Question: I have a typical source image with a 3:4 aspect ratio. I also have a set of coordinates that I need to map the image onto in a separate image. The coordinates are not perfectly rectangular; if anything they define an irregular mesh.
So for example, (0,0) might map to (12,33), (120,0) => (127,36), (240,0)=>(226,13), etc.
My goal is to get my source image to fit onto the new shape by mapping the source coordinates to the destination and applying distortion.
What are some ways to accomplish this? I'm using .NET but am fine calling out to e.g. ImageMagick.
As requested, here's a picture. The left image is a simple photo, evenly subdivided (ignore my crappy MSPaint skills). The right side shows the target shape. I have coordinates for each dot on the right side. The goal is to map (project?) the flat image onto the shape so that the dots line up.

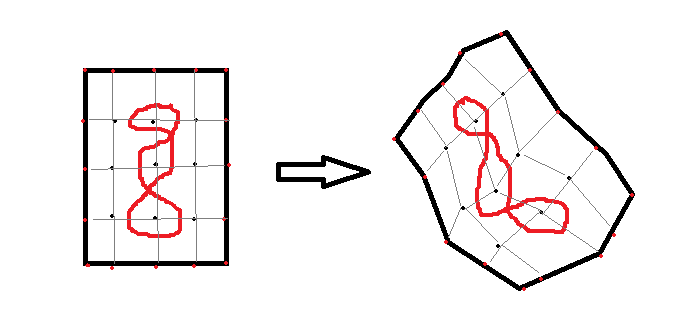
Answer: I have some examples of the distort operators on my site ( <URL> - using php but you will get the idea.
You probably want the shepards method.
'''
$cmd = "$input -matte -virtual-pixel transparent".
" -distort Shepards "0,0 0,0 0,100 20,100 0,200".
" 0,200 133,200 133,180 266,200 266,200 266,100".
" 246,100 266,0 266,0 133,0 133,20" ";
exec("convert $cmd shepards.png");
'''